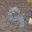
Label: 9